Field crop: maize
Growth stage: 2
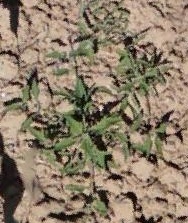
Species: atriplex